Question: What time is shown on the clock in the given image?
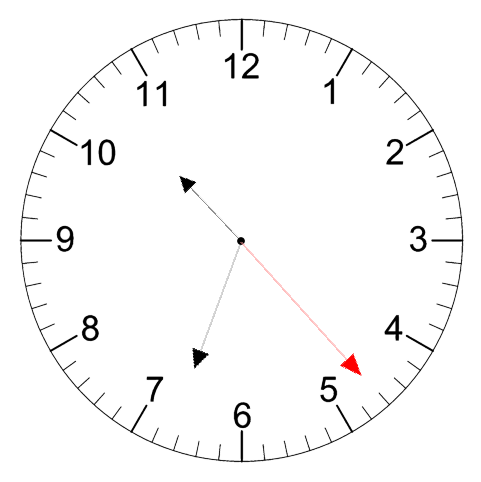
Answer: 10:33:23